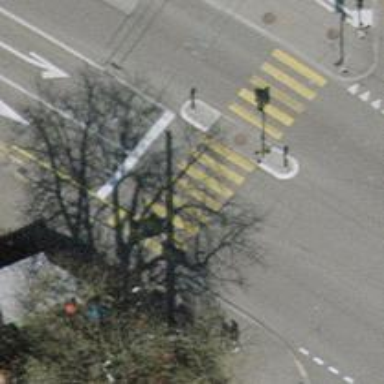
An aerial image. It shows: Crossing with traffic signals and pedestrian island.